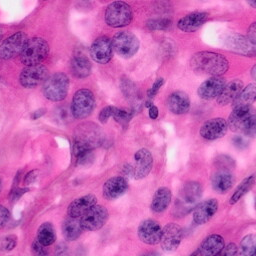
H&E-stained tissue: Pancreatic